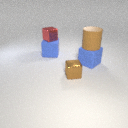
large brown rubber cylinder in front of small red metal cube